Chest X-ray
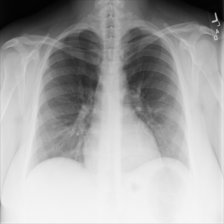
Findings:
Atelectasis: negative
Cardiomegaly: negative
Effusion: negative
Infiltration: negative
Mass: negative
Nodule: negative
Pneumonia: negative
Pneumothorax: negative
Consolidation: negative
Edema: negative
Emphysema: negative
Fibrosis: negative
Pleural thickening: negative
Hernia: negative